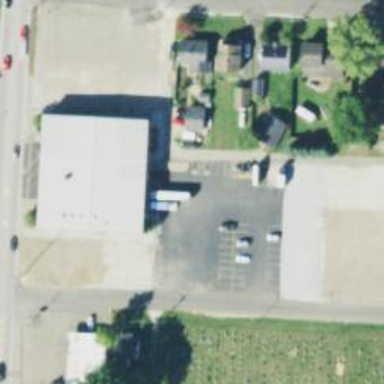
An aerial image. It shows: Alley classified as service road.